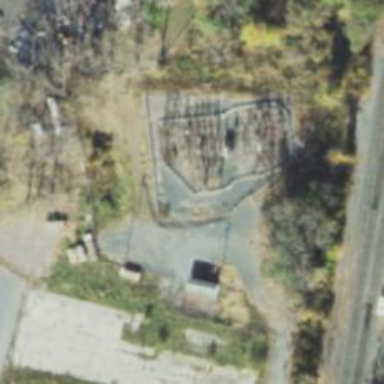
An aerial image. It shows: Power substation.